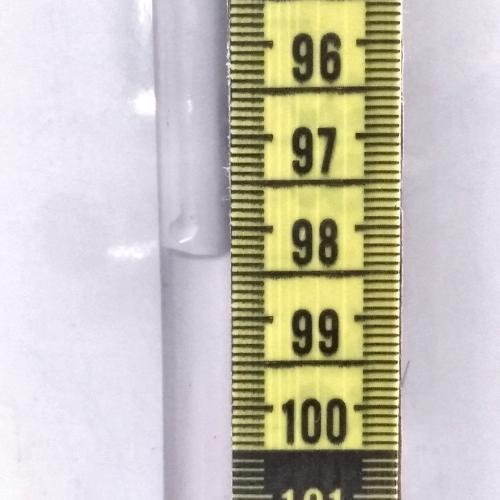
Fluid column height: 98.3 cm